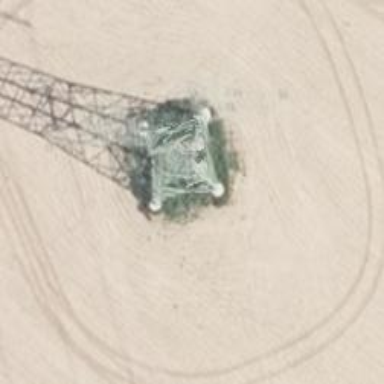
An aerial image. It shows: Power line is depicted.